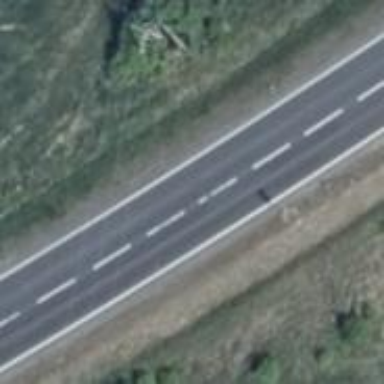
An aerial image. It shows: Asphalt road classified as primary highway.